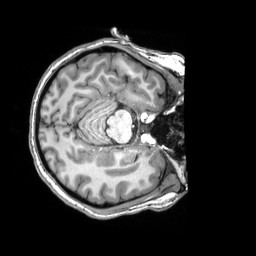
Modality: T1w
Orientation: axial
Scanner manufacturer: siemens
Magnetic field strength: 3 T
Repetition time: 2.5 s
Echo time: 0.00343 s